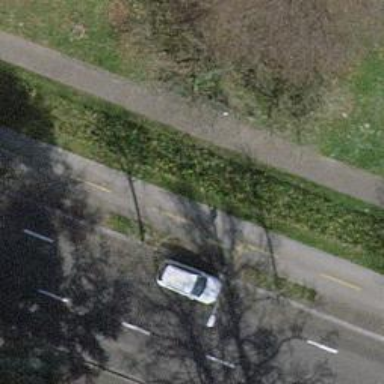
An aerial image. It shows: Tree-lined avenue.